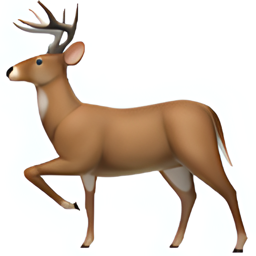
Name: deer
Emoji: 🦌
Group: Animals & Nature
Sub-group: animal-mammal